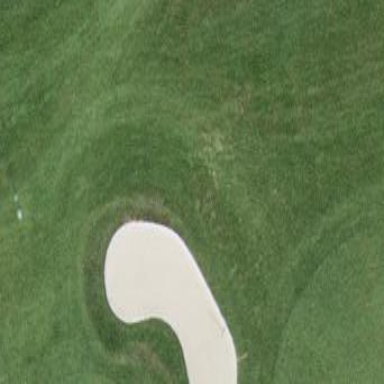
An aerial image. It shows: Golf bunker filled with sandy terrain.